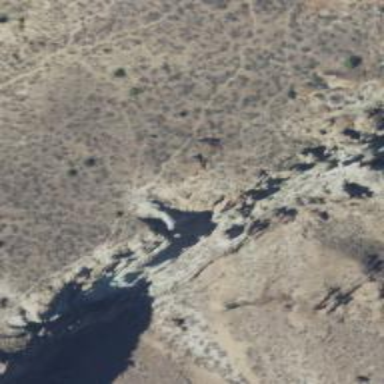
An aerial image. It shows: Natural cliff.